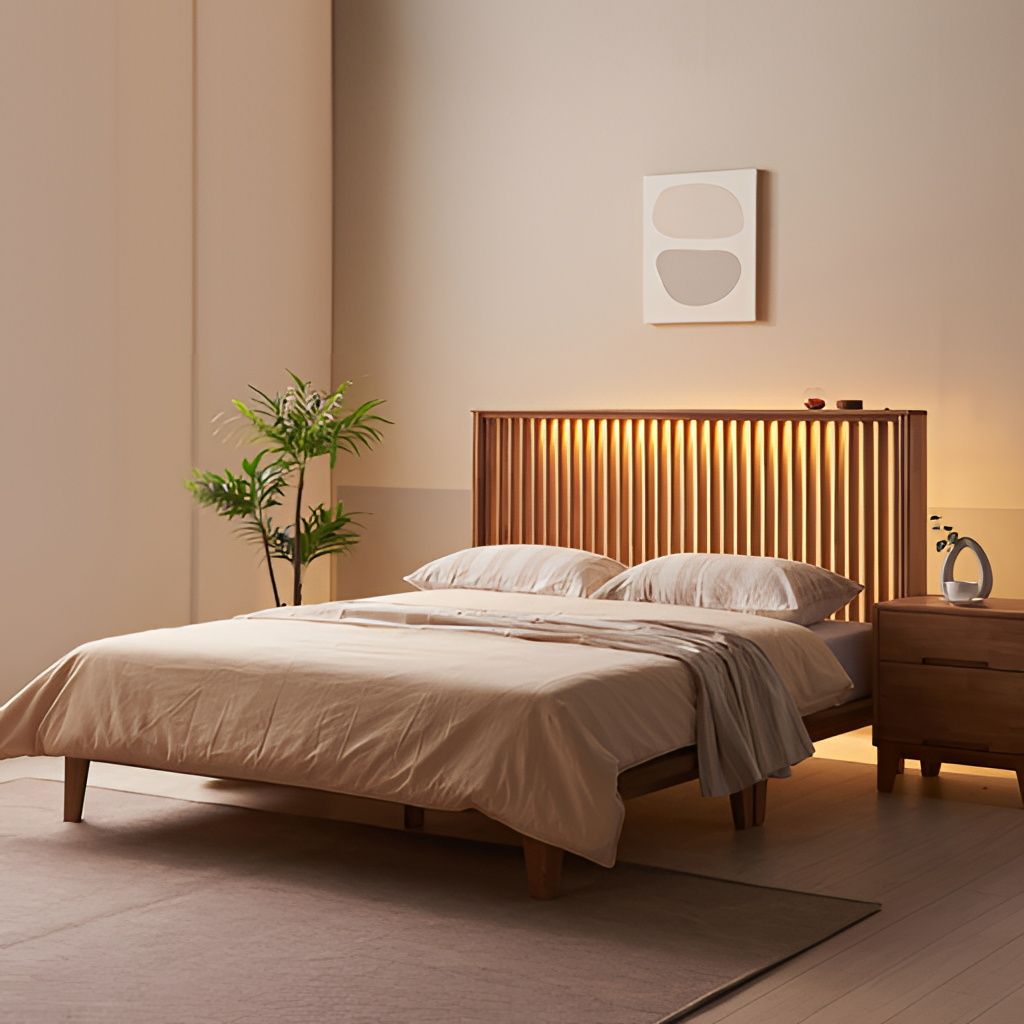
bedroom, beige wood bed, paint wallpaper, with solid pattern, contemporary, beige wood flooring, with plank pattern